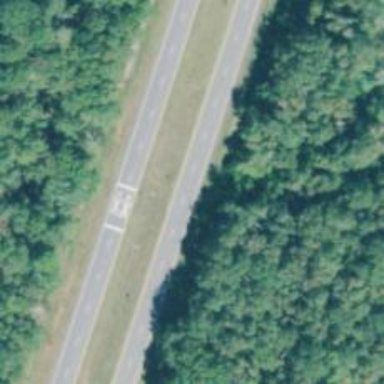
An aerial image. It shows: This image shows trunk highway that functions as expressway.